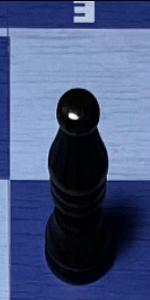
Label: Bishop_Black